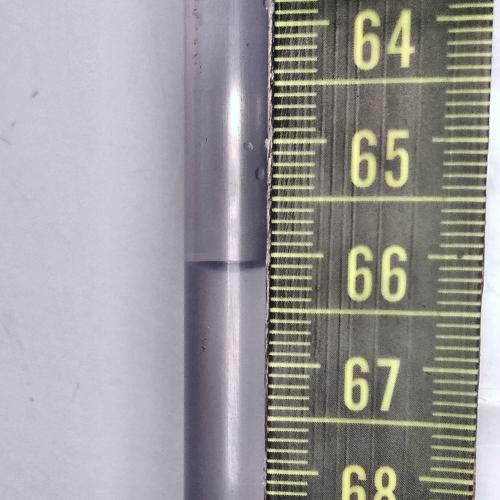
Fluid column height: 66.1 cm